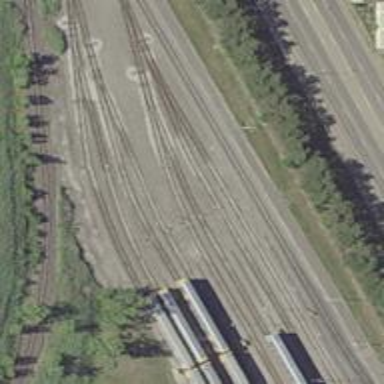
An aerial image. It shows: Railway spur service.